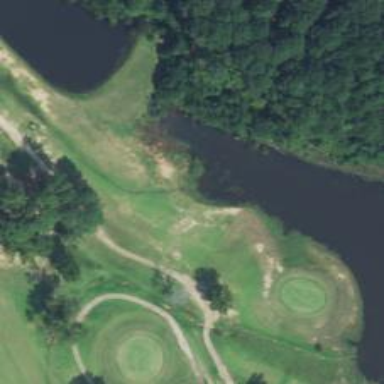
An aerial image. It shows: Golf hole.